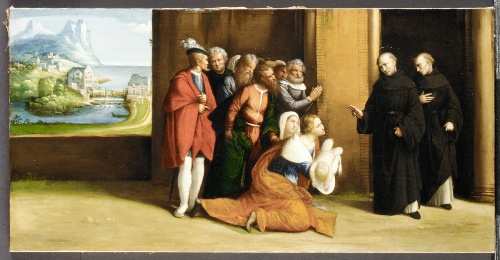
Title: Saint Nicholas of Tolentino Reviving a Child
Artist: Garofalo (Benvenuto Tisi da Garofalo)
Artist bio: Italian, Ferrara 1481–1559 Ferrara
Date: ca. 1530
Object type: Painting, predella panel
Classification: Paintings
Medium: Oil on canvas, transferred from wood
Dimensions: 13 x 25 3/4 in. (33 x 65.4 cm)
Department: European Paintings
Credit line: Gift of J. Pierpont Morgan, 1917
Accession year: 1917
Repository: Metropolitan Museum of Art, New York, NY
Tags: Infants|Men|Women|Saints